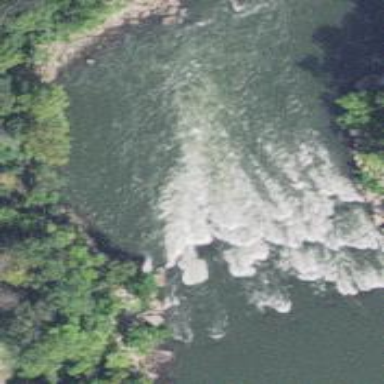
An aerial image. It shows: Scene featuring rapids in waterway.